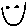
Label: smiley face